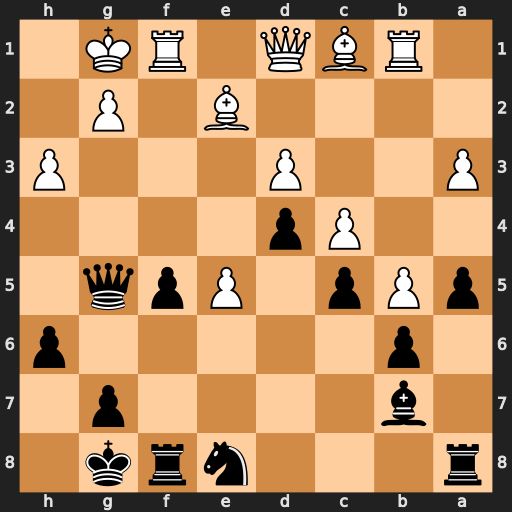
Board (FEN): r3nrk1/1b4p1/1p5p/pPp1Ppq1/2Pp4/P2P3P/4B1P1/1RBQ1RK1
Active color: b
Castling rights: -
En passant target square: -
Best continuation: Qxg2#